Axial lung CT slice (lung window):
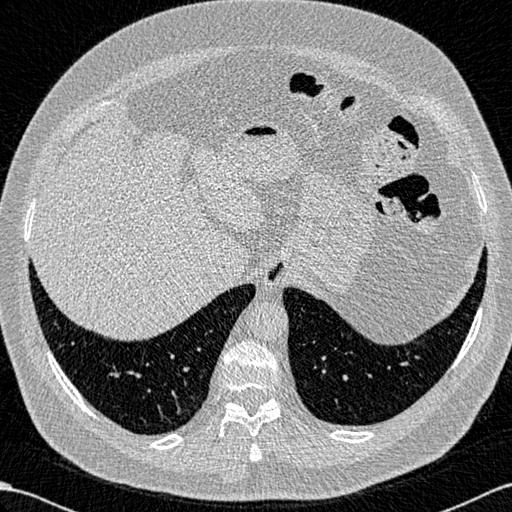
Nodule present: no